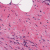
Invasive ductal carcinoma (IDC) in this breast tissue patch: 0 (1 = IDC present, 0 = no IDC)